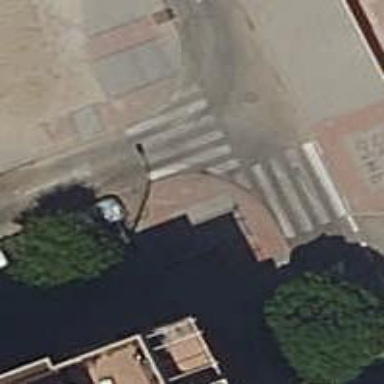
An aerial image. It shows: Zebra crossing on the road.